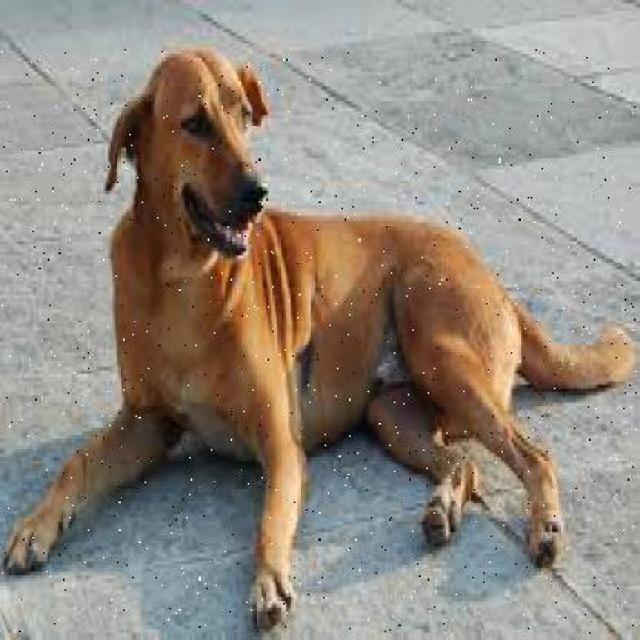
Healthy canine skin — no visible lesions, inflammation, or abnormalities. The skin and coat appear normal.